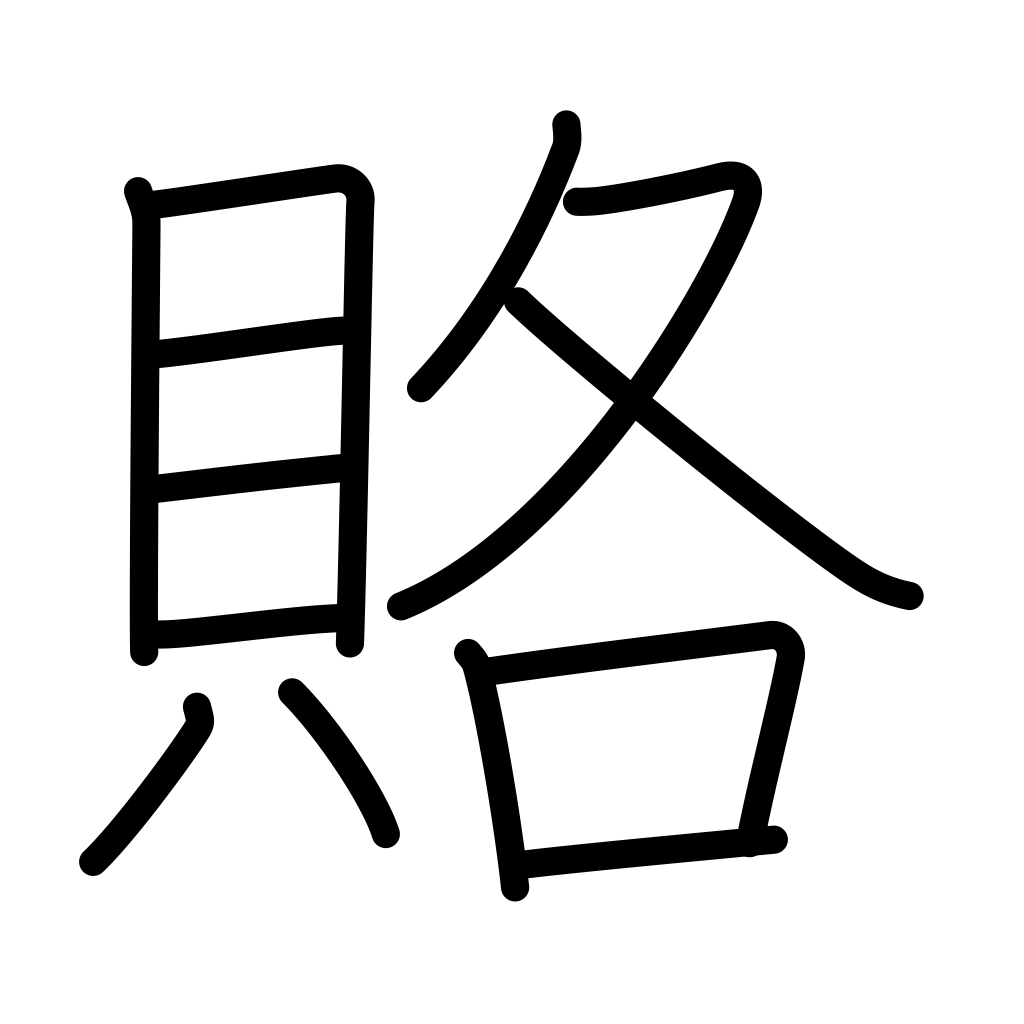
Meaning: bribe